Question:
In this case, is right that address of:
'.data' start at '0x08048054' up to '0x08048054+0x0000e'
'.bss' start at '0x08048054+0x0000e' up to '0x0804805+0x00016'
or am I missing something? please clarify it for me.
I used this command to get the information as in the image:
'''
readelf -l filename
'''
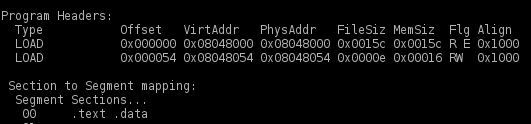
Answer: Ok, so where do I begin... Yes both '.data' and '.bss' are in that region in memory. The problem is that there is no way to figure out what order they are in.
We can assume that the default order is followed and make an educated guess but I don't like that.
Through the lengthy comment thread under the question you mentioned something interesting, that wasn't evident in your question.
> the executable isn't dynamically linked as file command says: ELF 32-bit LSB executable, Intel 80386, version 1 (SYSV), statically linked, stripped in this case, there's no a linker script, isn't? - The Mask
In this case the library contains the symbol table with all of the symbol offsets. This table includes section information. It will be processed by the linker when you compile your application. At that point it is that controls the order in which the '.data' and '.bss' sections are out put in.
If it is the default linker script, look it up. If it is custom, you should have access to it and can read it. If unsure elaborate here and we'll try and help :)
<URL>'.bss''.data'